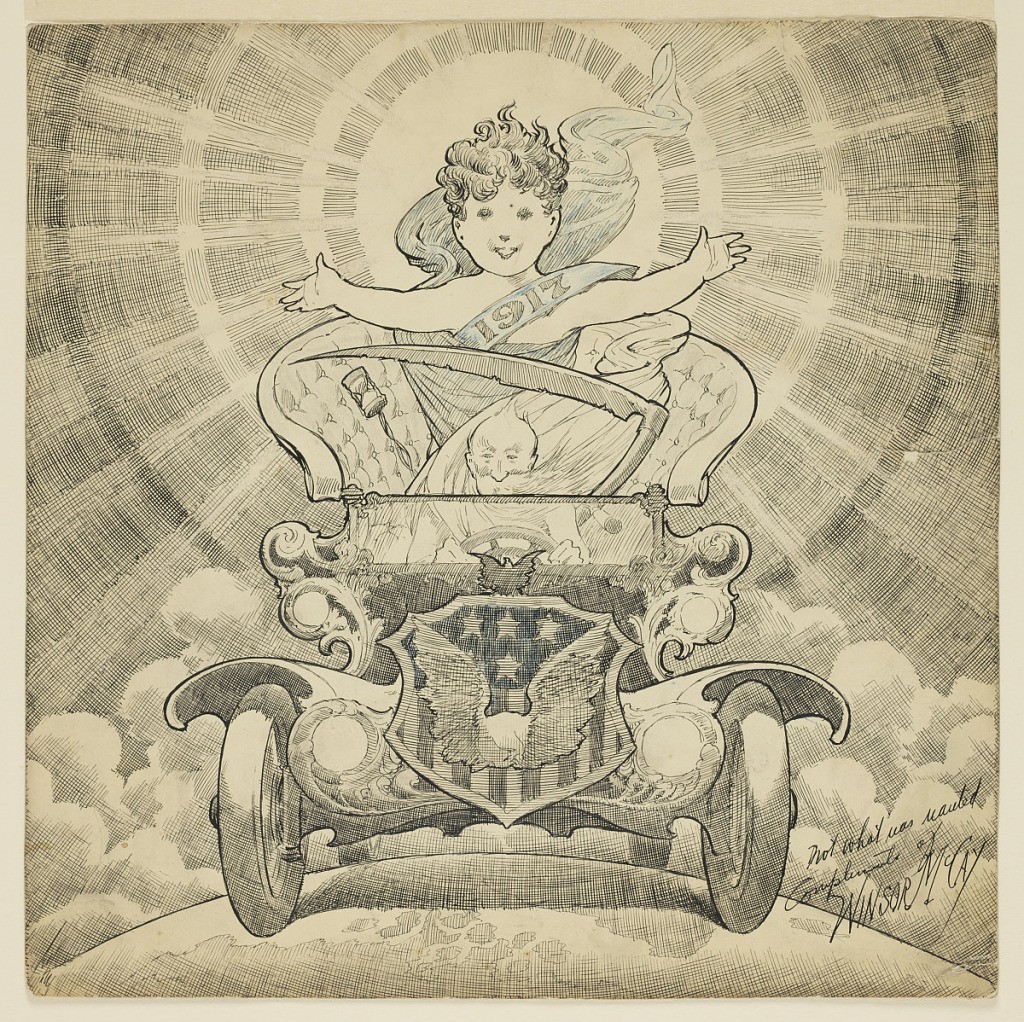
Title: Study for cartoon "Welcome in the Year 1917"
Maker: Winsor McCay, American, 1869 - 1934
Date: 1916
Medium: Pen and black ink, blue color pencil on illustration board
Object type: Drawing
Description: A male figure, with a long beard and hourglass pendant, drives a car while carrying a young child wearing a banner inscribed '1917.' The grill of the vehicle is decorated with eagle wings, stars, and stripes.